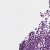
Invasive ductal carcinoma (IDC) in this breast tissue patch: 1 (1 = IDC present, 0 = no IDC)